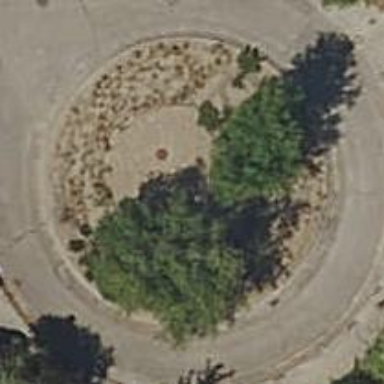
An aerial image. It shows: Residential road with roundabout.